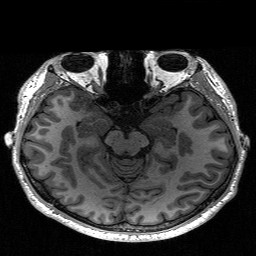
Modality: T1w
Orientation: coronal